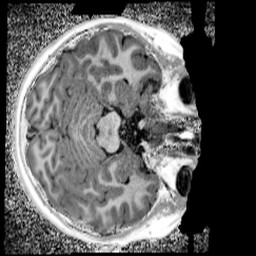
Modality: UNIT1_denoised
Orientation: axial
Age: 9
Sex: female
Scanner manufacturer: siemens
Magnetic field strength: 3 T
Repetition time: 4 s
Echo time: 0.00299 s